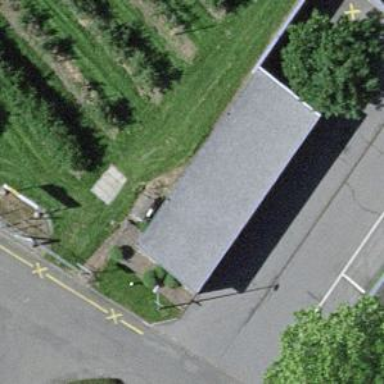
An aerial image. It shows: Motorcycle parking facility.